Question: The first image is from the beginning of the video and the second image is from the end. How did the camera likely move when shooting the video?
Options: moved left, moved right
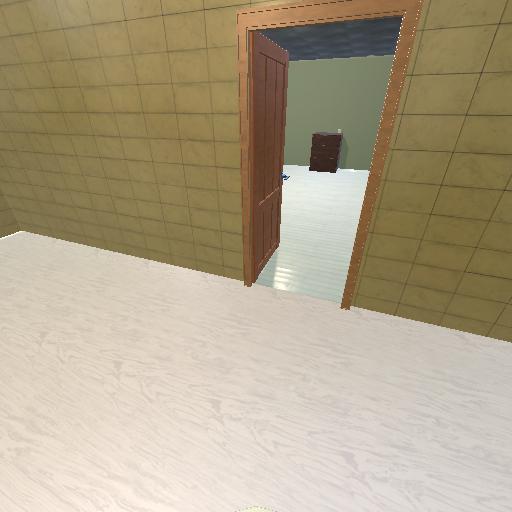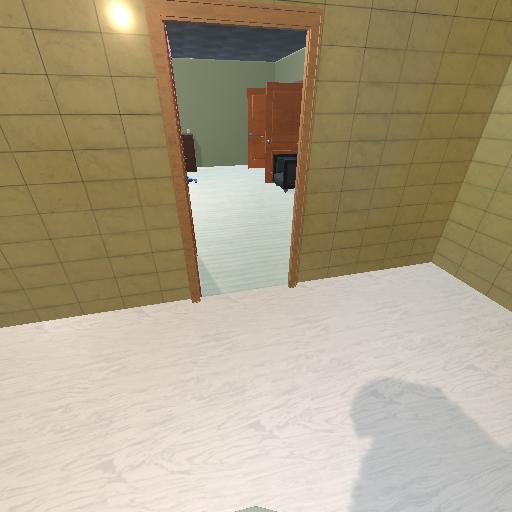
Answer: moved left